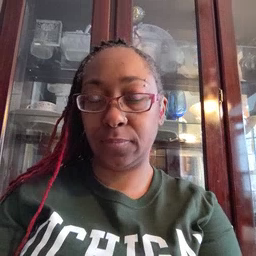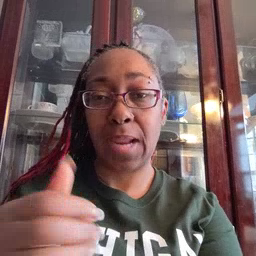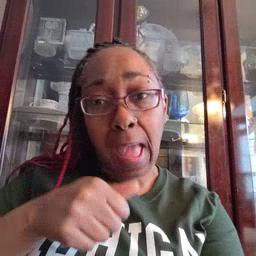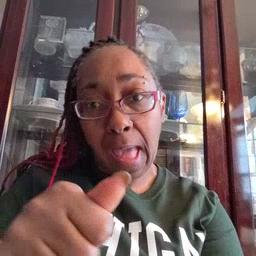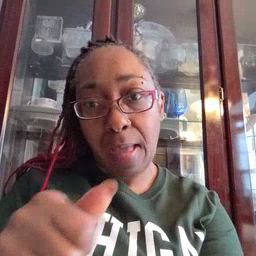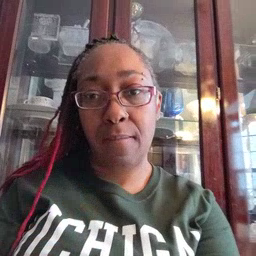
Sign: hide